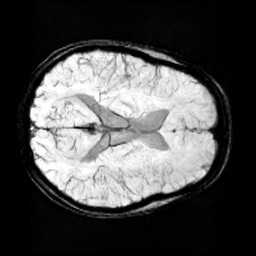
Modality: minIP
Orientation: axial
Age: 13
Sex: female
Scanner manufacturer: siemens
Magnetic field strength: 3 T
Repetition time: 0.027 s
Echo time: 0.02 s